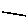
Label: line